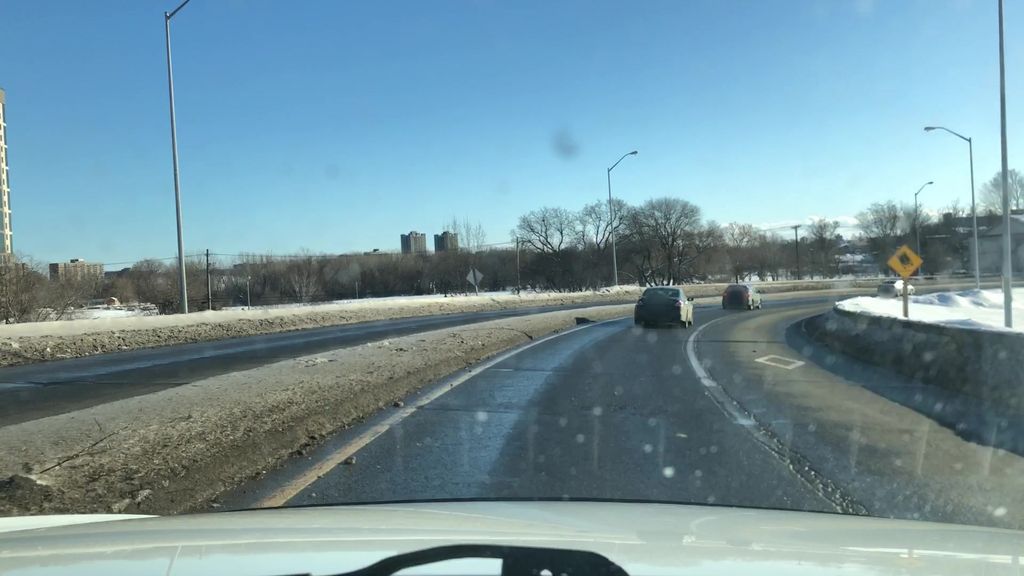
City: ottawa-gatineau